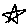
Label: star